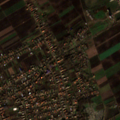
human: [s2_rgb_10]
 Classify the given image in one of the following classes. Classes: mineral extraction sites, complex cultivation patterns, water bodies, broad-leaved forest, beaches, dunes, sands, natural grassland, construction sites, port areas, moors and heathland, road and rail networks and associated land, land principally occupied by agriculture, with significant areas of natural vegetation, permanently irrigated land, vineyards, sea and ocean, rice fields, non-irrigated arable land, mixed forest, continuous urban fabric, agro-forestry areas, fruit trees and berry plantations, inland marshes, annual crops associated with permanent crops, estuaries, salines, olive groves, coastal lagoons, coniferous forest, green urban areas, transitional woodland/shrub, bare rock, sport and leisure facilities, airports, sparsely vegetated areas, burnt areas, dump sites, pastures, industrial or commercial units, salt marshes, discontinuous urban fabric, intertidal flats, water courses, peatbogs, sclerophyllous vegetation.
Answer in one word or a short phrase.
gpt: discontinuous urban fabric, industrial or commercial units, non-irrigated arable land